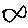
Label: fish